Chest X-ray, PA view. Patient: 62 years old, sex M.
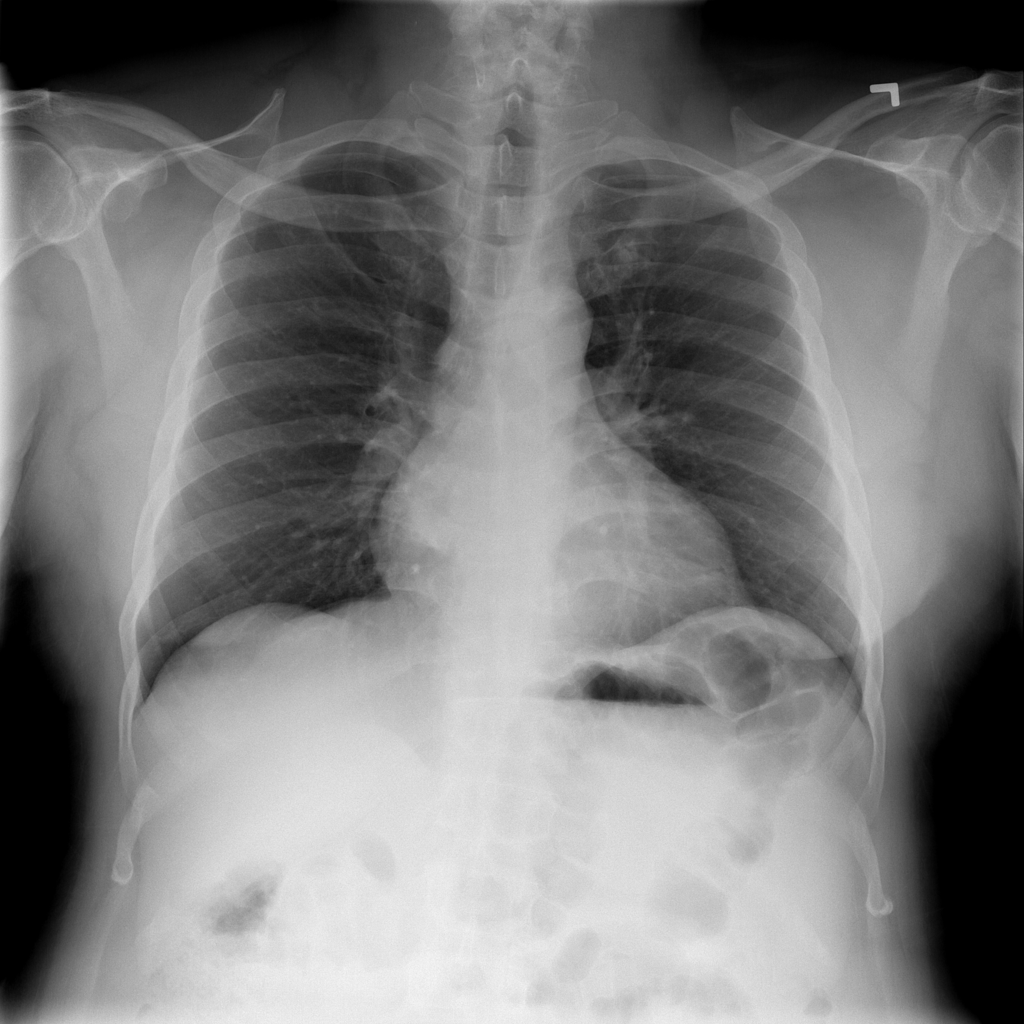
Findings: No Finding